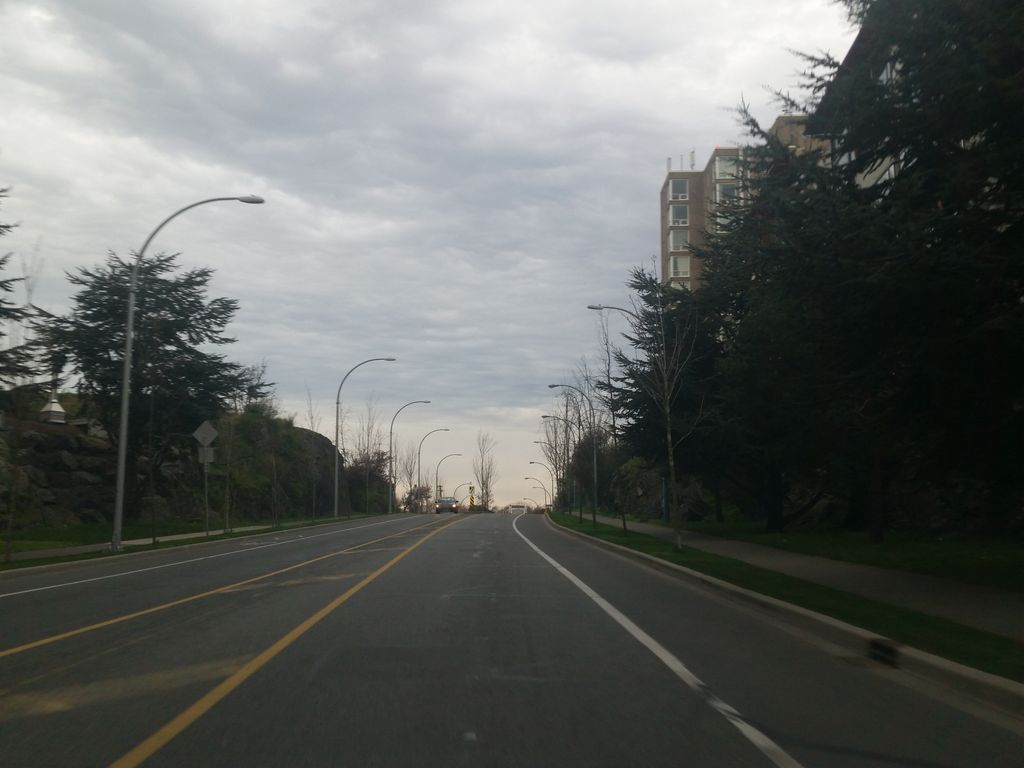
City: victoria